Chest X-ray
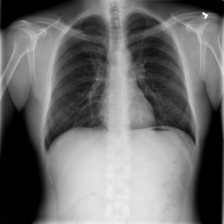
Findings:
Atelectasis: negative
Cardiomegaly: negative
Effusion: negative
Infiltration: negative
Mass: negative
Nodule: negative
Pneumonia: negative
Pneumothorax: negative
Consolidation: negative
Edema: negative
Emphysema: negative
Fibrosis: negative
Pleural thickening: negative
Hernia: negative